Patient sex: M
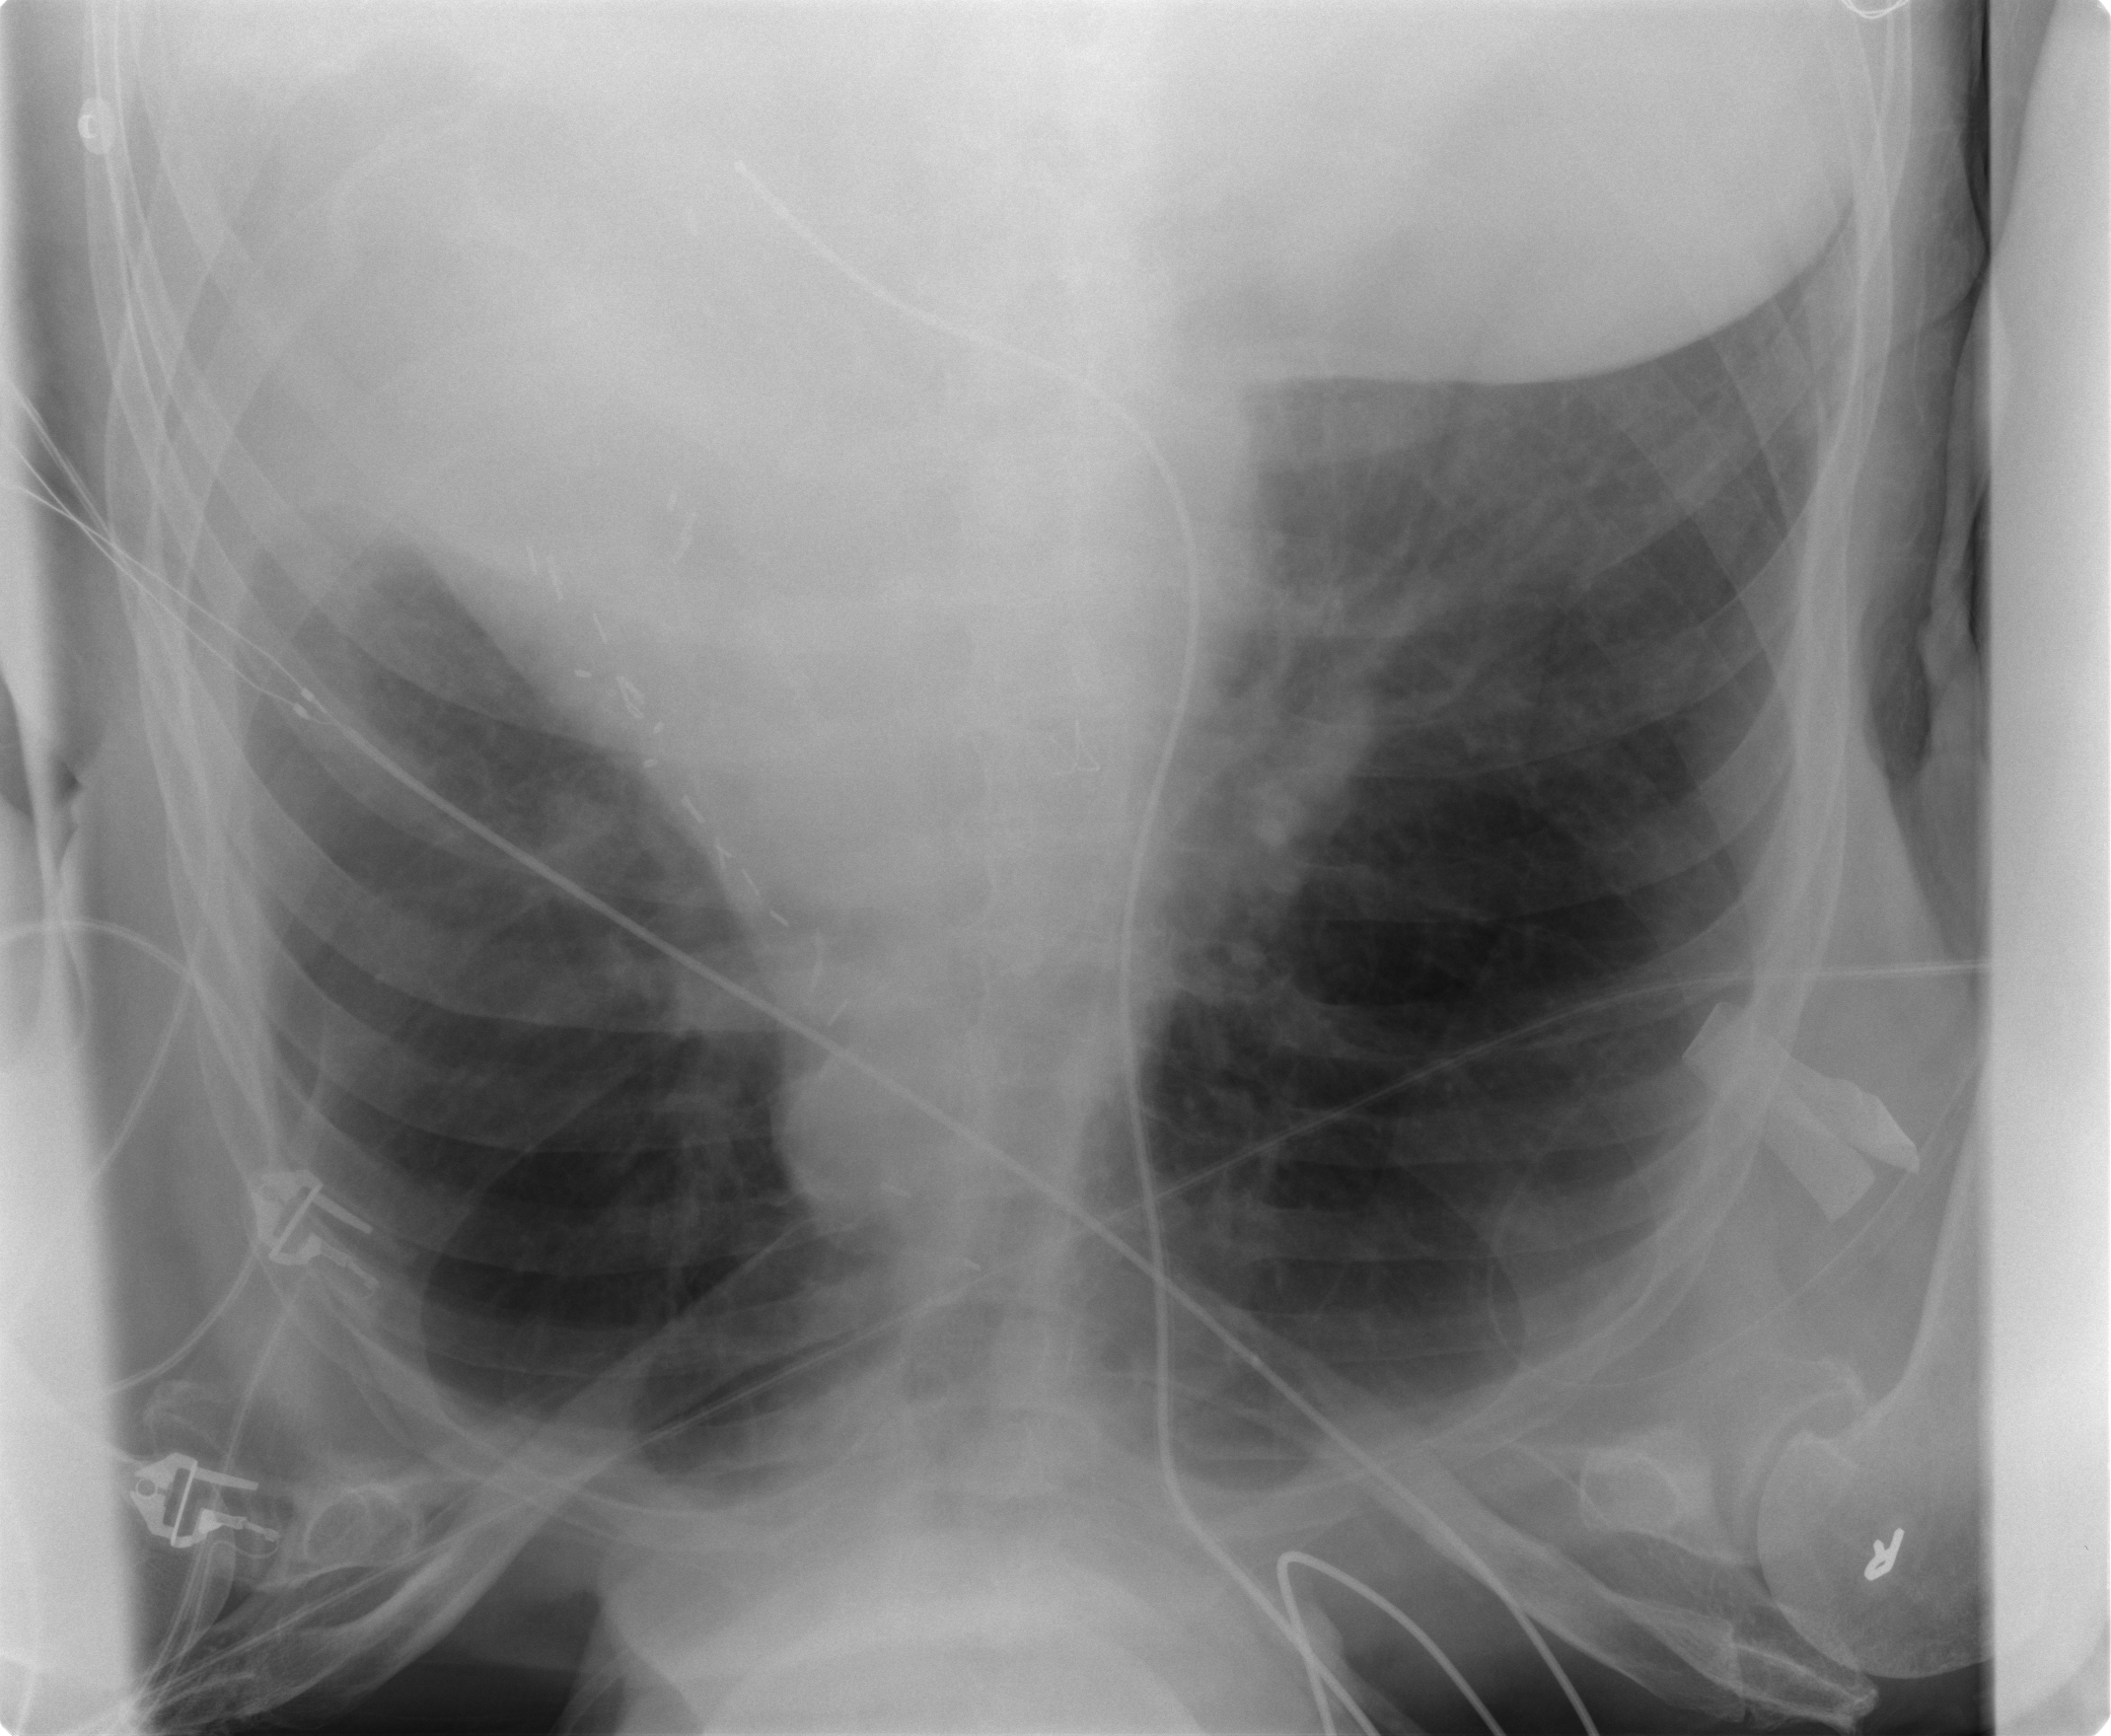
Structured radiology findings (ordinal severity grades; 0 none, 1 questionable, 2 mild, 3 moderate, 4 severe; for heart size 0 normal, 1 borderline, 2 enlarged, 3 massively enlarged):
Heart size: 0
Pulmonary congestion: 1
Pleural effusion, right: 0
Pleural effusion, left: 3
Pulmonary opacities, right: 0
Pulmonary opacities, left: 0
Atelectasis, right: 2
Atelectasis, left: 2